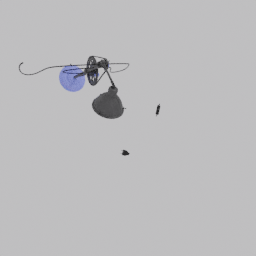
Label: lighting